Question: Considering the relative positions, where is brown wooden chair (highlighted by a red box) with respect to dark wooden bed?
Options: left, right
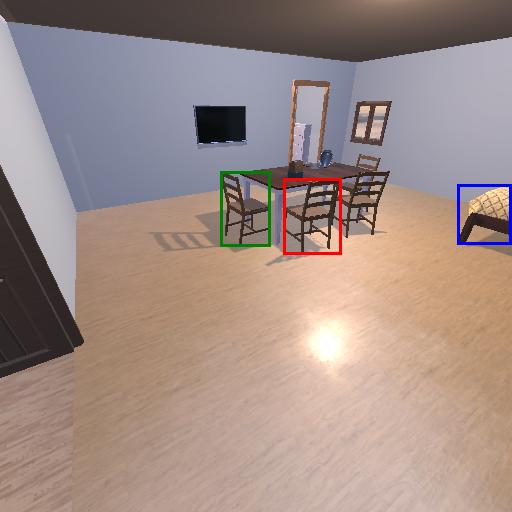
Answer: left